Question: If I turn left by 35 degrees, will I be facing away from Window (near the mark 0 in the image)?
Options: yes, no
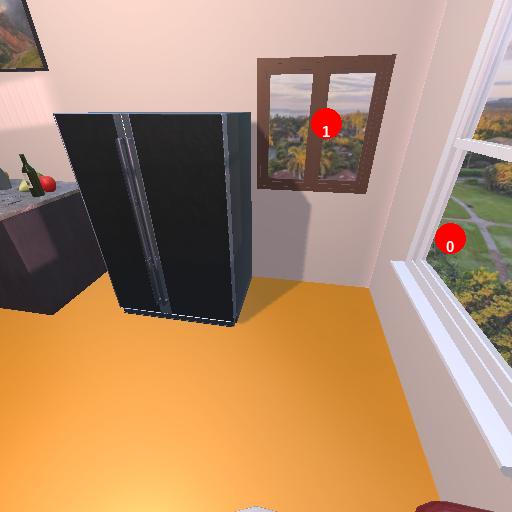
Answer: yes